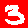
Digit: 3